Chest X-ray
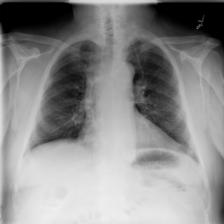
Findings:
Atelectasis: negative
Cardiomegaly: negative
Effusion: negative
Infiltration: negative
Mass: negative
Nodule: negative
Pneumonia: negative
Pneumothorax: negative
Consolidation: negative
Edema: negative
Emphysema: negative
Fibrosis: negative
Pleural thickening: negative
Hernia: negative